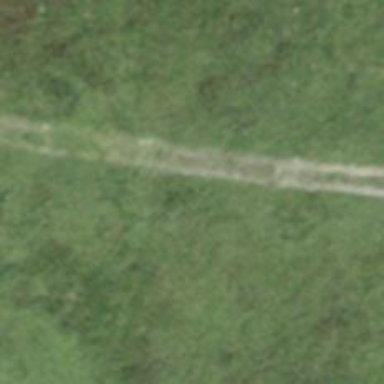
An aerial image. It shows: Gravel track with Grade 3 quality.